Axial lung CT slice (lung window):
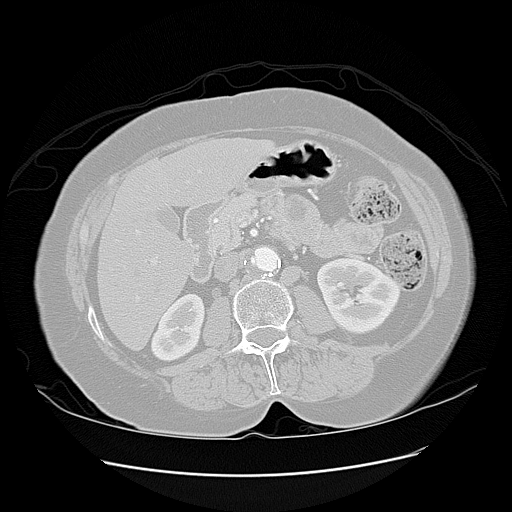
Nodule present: no